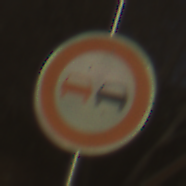
Verkehrszeichen: Ueberholverbot
Umgebung: Outdoor, Nature
Tageszeit: SunriseSunset
Wetter: Clear
Licht: Natural
Jahreszeit: NotSpecified
Kontrast: HighContrast